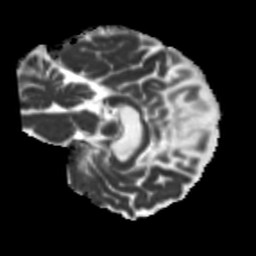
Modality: MD
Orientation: sagittal
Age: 69
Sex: female
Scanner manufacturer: siemens
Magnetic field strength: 3 T
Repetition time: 5.25 s
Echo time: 0.08 s